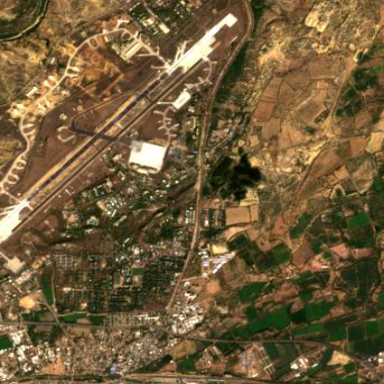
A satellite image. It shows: Asphalt runway at the airport area.